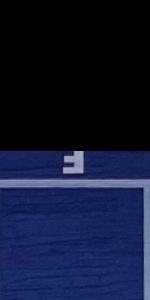
Label: Empty